Question: I've got a few stand-alone reports that often need to be generated at the same time for the same pharmacies and facilities. I'd like to unite these reports under one "outer wrapper" report as subreports in detail bands.
The stand-alone reports are expecting collection parameters (and make heavy use of '$X{' and need to remain able to function independently), but I only have strings to give them. In my outer wrapper, I did try to make the '$F{pharm_id}' and '$F{fac_id}' fields collections, but they keep reverting to java.util.String, and when I manually reset them to collections and run the report, I get an error that I can't cast a string (outer wrapper) to class 'java.util.Collection' (subreport input parameter).
How can I pass my '$F{pharm_id}' and '$F{fac_id}' string values to the subreports as collections?

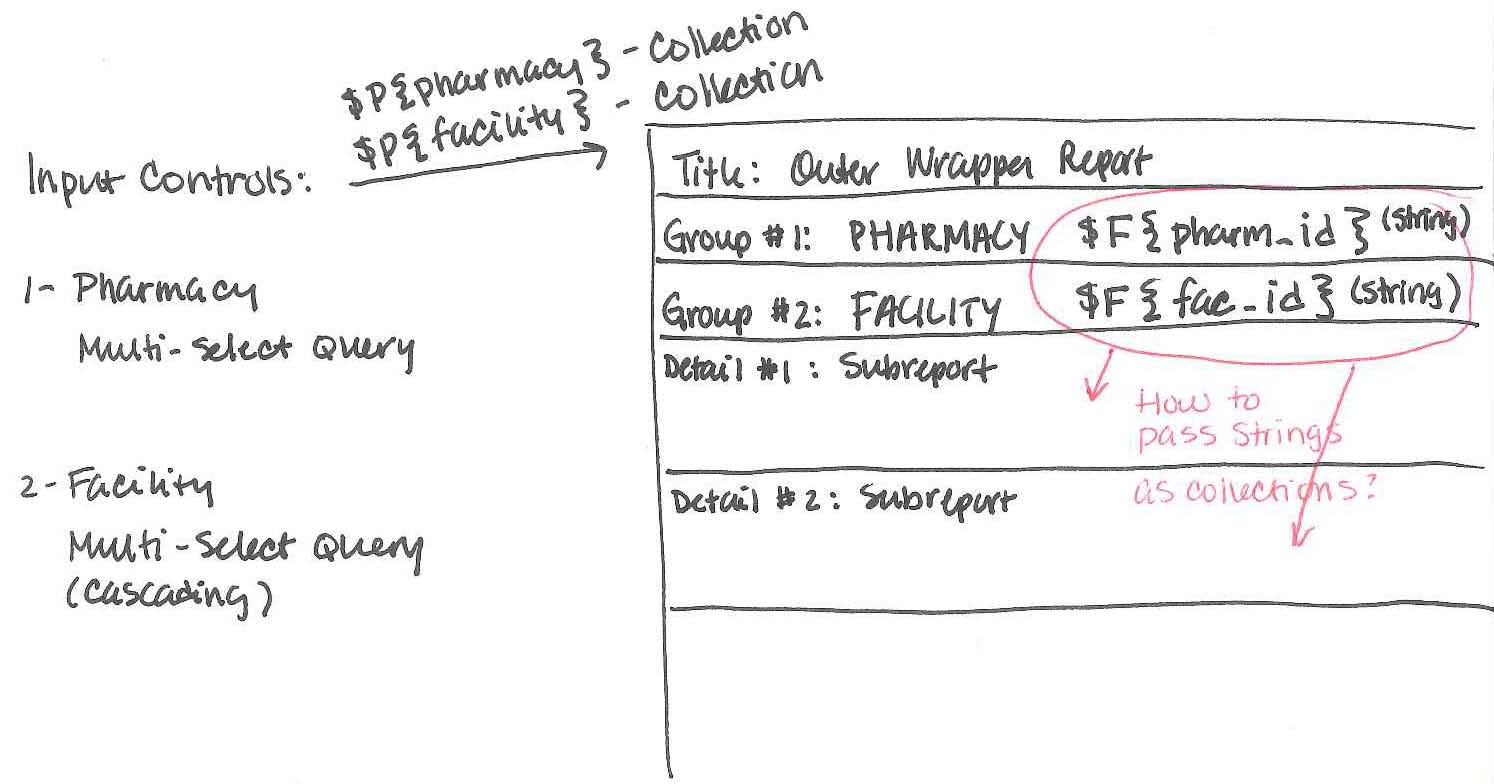
Answer: If you have a single string, and you need to create Collection and it to it you can do:
'''
java.util.Arrays.asList(new String[] {$F{pham_id}})
'''
and
'''
java.util.Arrays.asList(new String[] {$F{fac_id}})
'''
You should be able to do this in the Parameters mappings without issue.